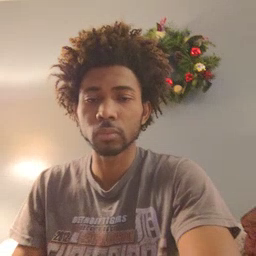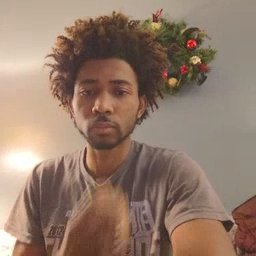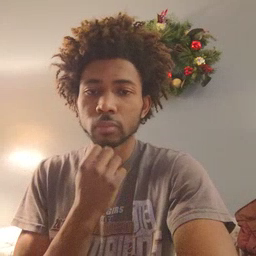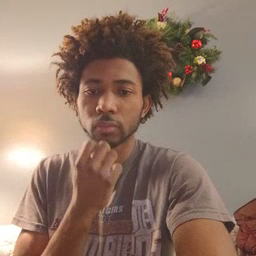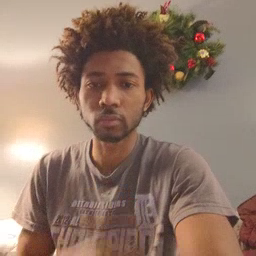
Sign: underwear